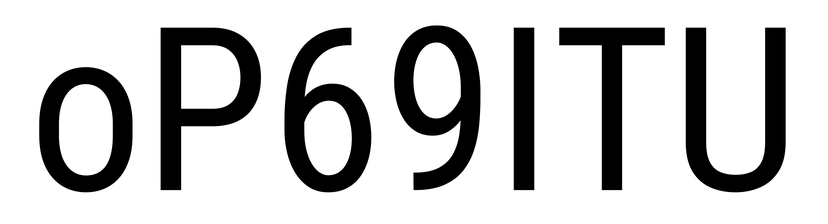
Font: Roboto_Condensed_Regular